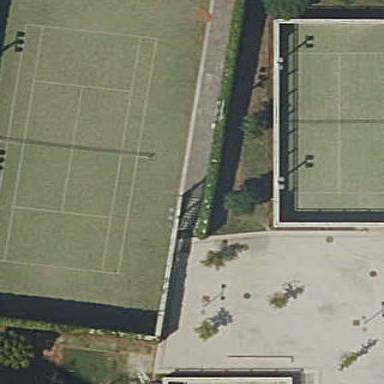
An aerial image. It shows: Tennis court on pitch.